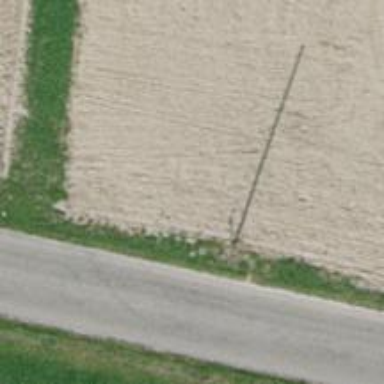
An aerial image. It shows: Power pole.